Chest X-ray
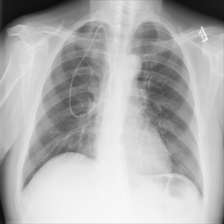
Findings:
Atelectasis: negative
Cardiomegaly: negative
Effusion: positive
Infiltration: negative
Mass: negative
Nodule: negative
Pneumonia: positive
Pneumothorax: negative
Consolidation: negative
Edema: negative
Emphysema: negative
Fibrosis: negative
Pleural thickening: negative
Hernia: negative